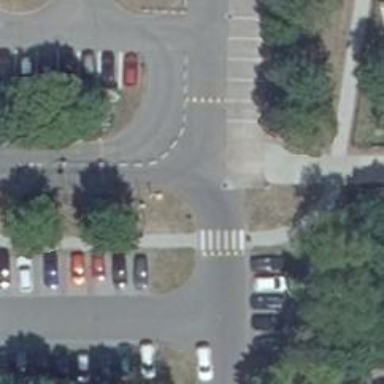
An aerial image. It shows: Asphalt parking aisle road.